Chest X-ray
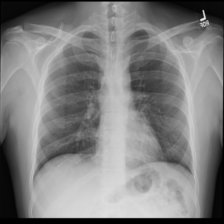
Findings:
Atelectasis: negative
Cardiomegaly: negative
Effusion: negative
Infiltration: negative
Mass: negative
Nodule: negative
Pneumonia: negative
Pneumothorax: negative
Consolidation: negative
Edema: negative
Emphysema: negative
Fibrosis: negative
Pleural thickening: negative
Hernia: negative